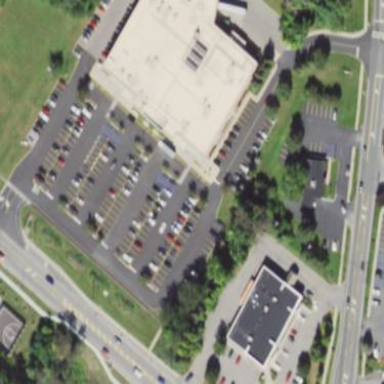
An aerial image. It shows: Retail area.